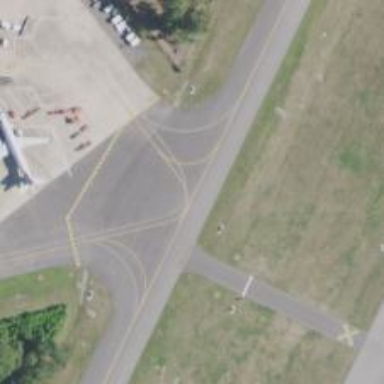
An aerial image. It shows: View of taxiway at the airport.